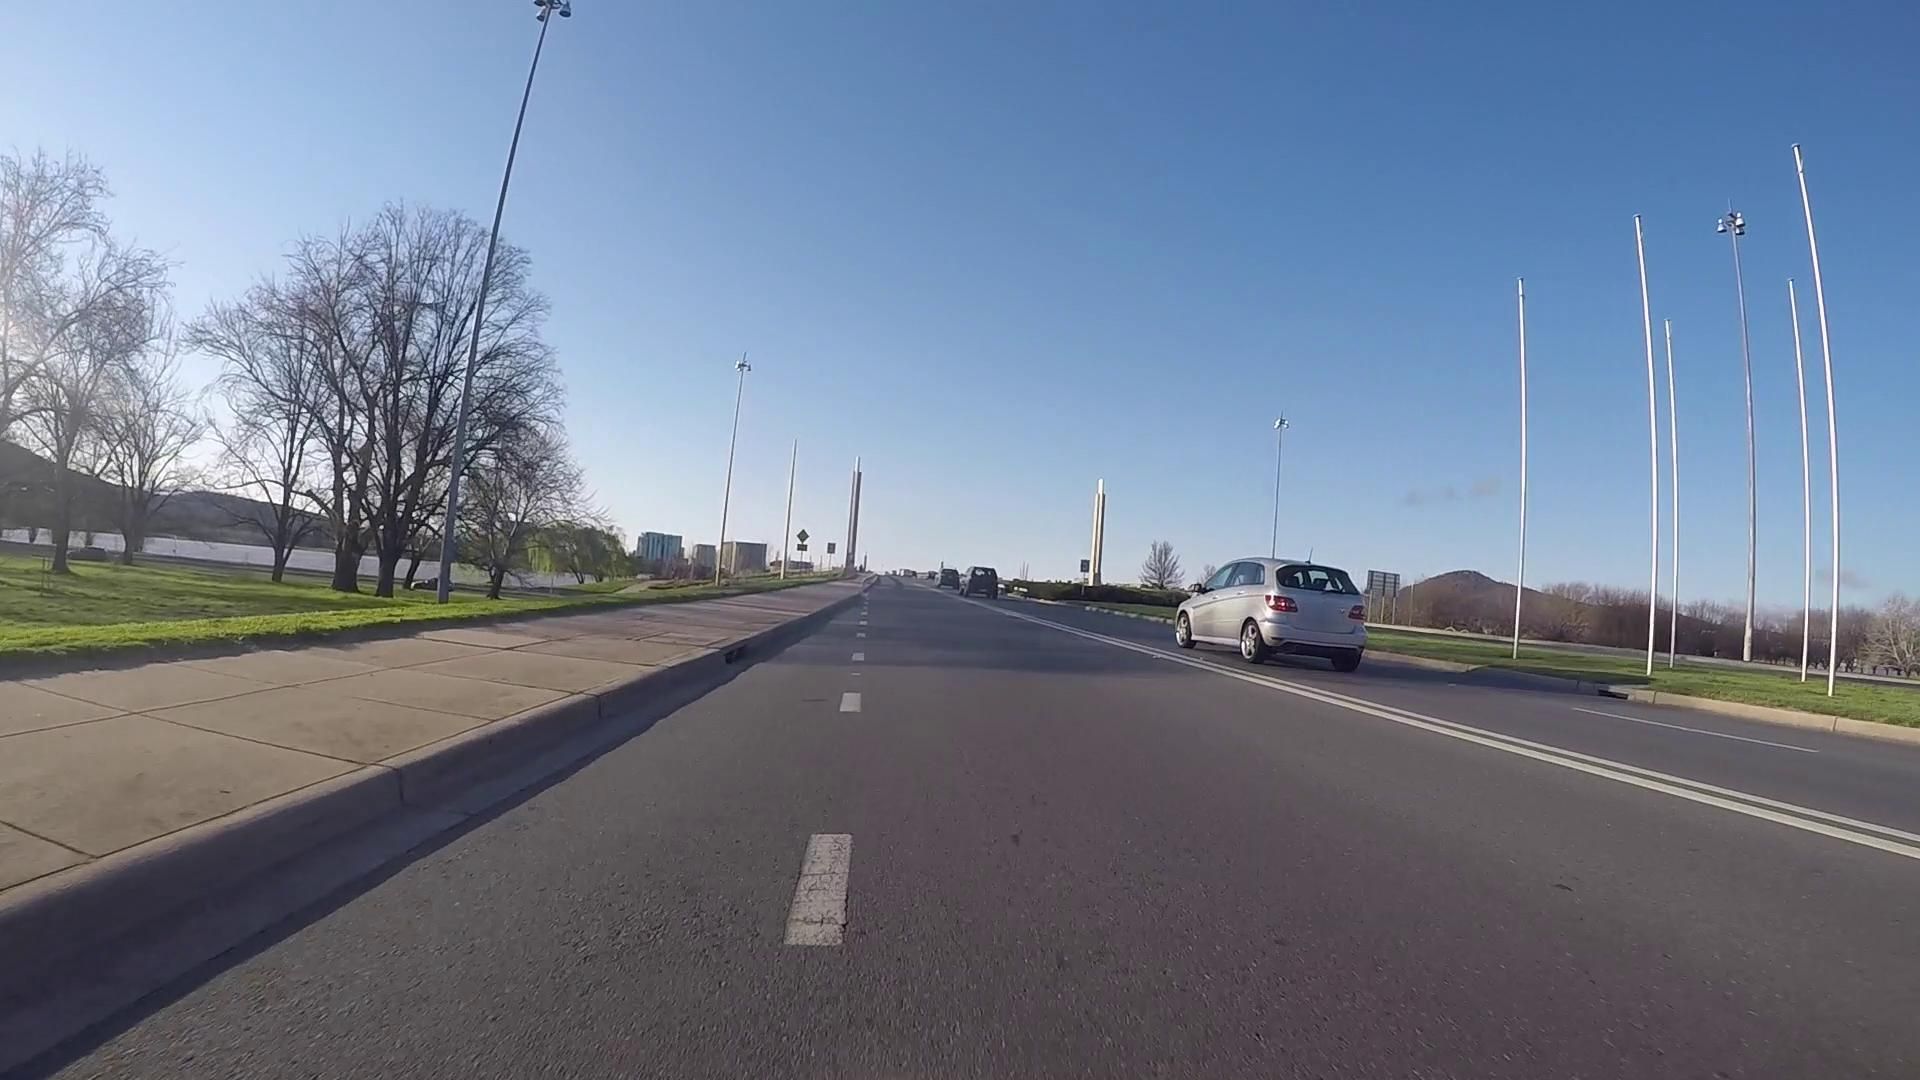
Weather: clear
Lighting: day
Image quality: good
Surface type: cycling surface
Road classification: cycleway
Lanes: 1
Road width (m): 1.0
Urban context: very low density rural
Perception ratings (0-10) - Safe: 8.56, Lively: 5.1, Beautiful: 2.1, Boring: 5.03, Depressing: 4.08, Wealthy: 3.72